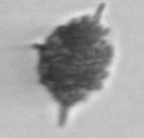
Label: Dictyocha